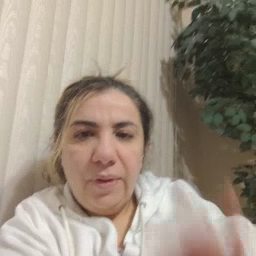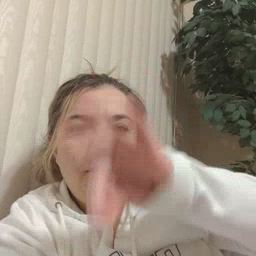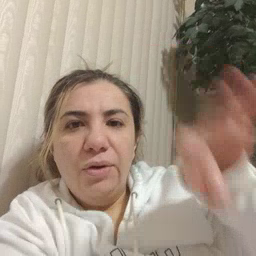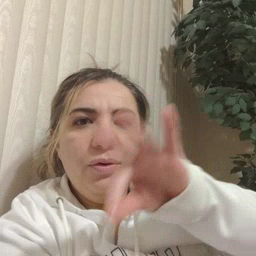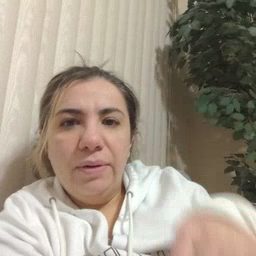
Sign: frenchfries